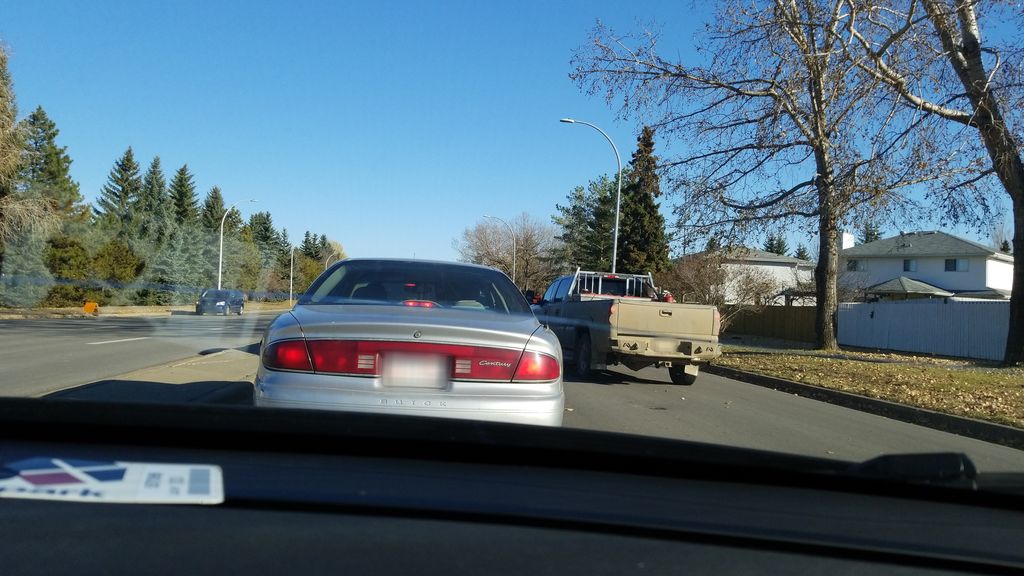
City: edmonton